Question: I'm building a web page that uses Google WebFonts (open sans) on a PC and it works perfectly, but when I try it on a mac computer it shows a question mark within the text. Why is this?

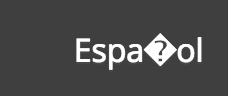
Answer: The character you are seeing is the <URL>, which is used when a font does not contain a particular Unicode character, in this case, "n" AKA U+00F1 AKA "Latin small letter n with tilde".
Google Open Sans does contain this character, so it seems that Safari is not correctly getting the font from the web. The rendering engine is then reverting to another font, and that one is missing the offending character. You will be able to check in dev tools on your mac which font is being grabbed by your script.
I checked the script annotation you posted in the comment to your question. You are returning the fonts in the woff2 format. It turns out that <URL>. I therefore recommend changing the format to woff and serving it to your page locally:
- Download the script you posted (<URL>' with a reference to this newly uploaded file.